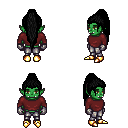
a pixel art fantasy rpg character, female body template, orc, green skin, maroon long-sleeve shirt, metal pants, black extra-long topknot hairstyle, metal gloves, gold boots, four views (front, back, left, right), 2x2 character sprite sheet, small pixel art, hard edges, no anti-aliasing